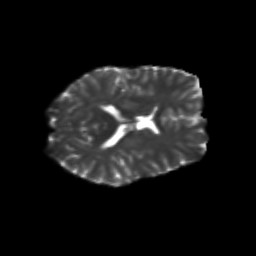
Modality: T2w
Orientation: axial
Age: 26
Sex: female
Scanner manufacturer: siemens
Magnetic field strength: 3 T
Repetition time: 3.5 s
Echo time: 0.113 s